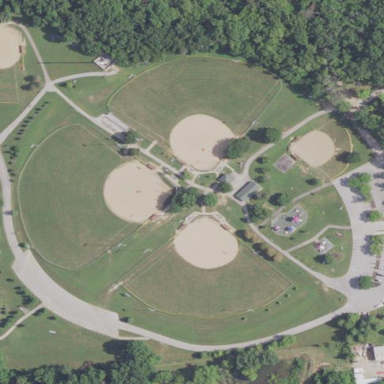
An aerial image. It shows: Baseball pitch for leisure and sports activities.